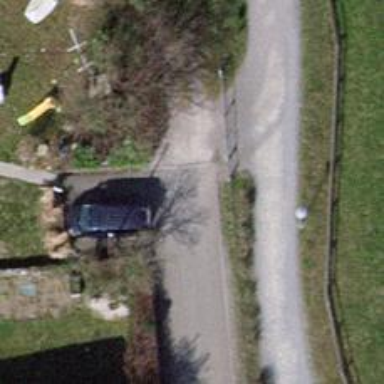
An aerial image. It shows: Footway with surface of fine gravel.